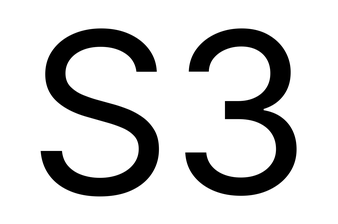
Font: Inter_Regular